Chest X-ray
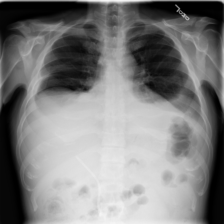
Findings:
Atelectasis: positive
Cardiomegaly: negative
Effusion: positive
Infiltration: negative
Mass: negative
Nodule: negative
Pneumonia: negative
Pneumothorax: negative
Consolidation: negative
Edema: negative
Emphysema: negative
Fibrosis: negative
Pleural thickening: negative
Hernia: negative